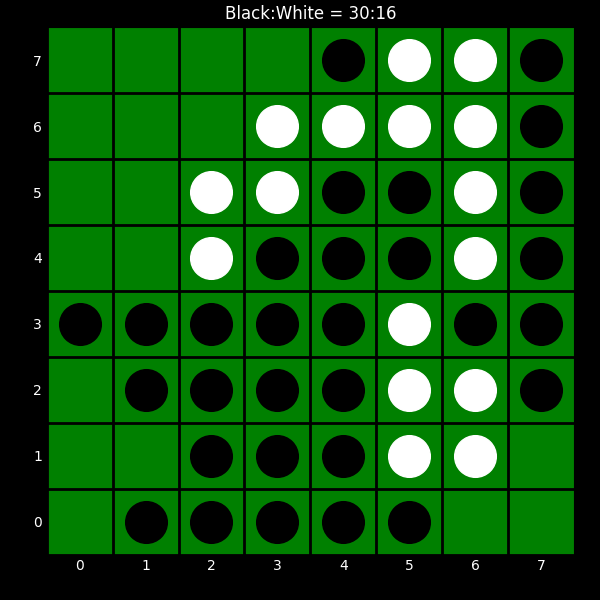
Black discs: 30
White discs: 16